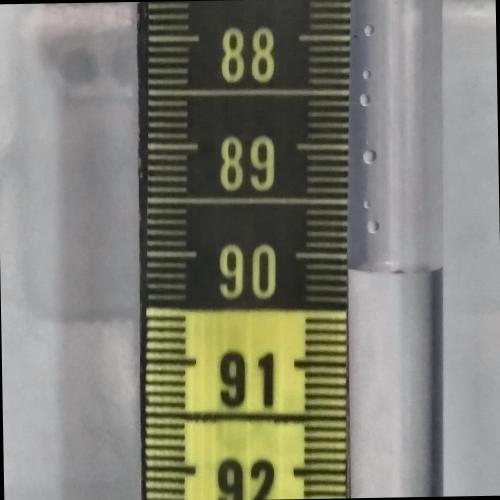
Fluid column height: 90.1 cm